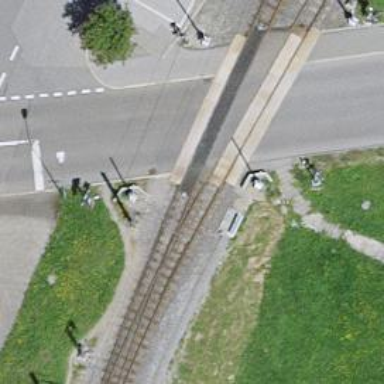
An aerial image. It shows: Narrow gauge railway with electrified contact lines.